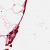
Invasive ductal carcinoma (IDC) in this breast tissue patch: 0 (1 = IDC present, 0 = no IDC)